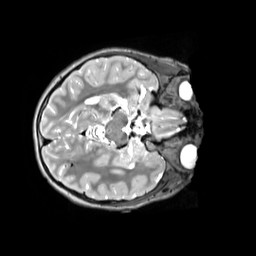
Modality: T2w
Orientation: axial
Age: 11
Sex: female
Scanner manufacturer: siemens
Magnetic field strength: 3 T
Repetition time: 3.2 s
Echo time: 0.408 s